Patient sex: F
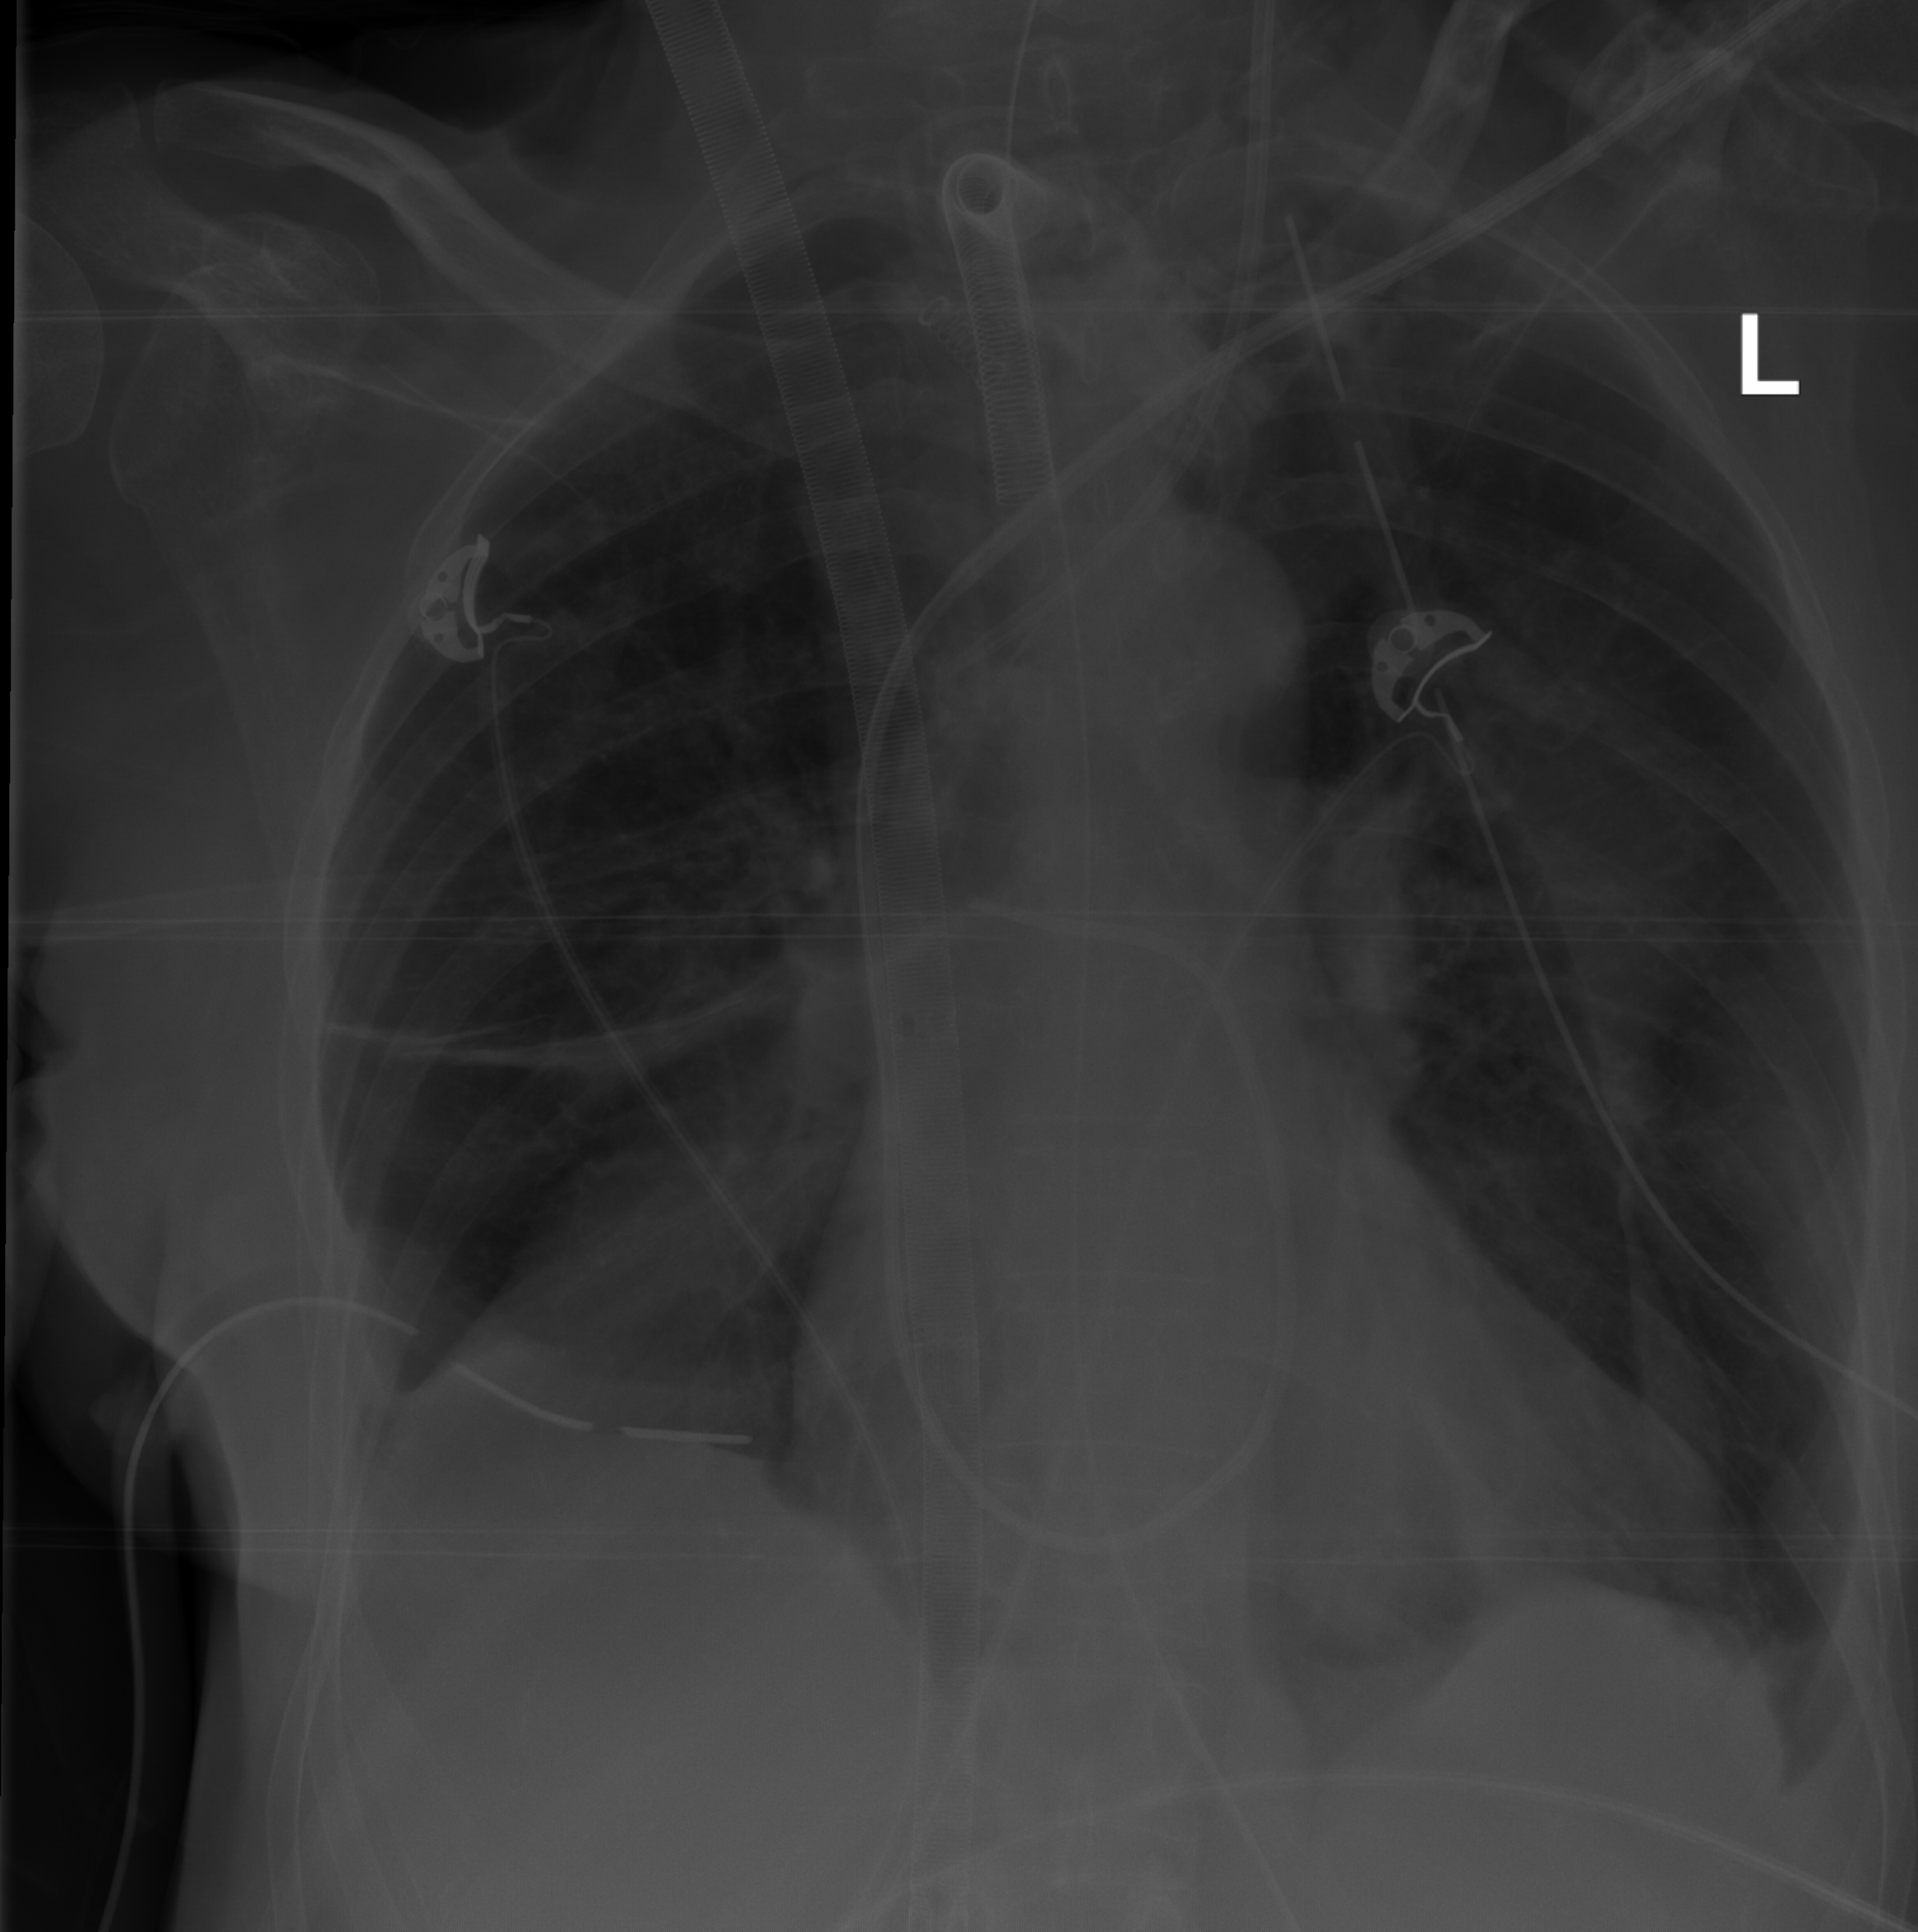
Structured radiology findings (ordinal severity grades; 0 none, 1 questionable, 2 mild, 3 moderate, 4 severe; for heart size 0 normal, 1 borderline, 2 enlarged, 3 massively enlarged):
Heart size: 0
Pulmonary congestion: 0
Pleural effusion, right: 2
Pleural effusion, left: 2
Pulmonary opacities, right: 0
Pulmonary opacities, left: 0
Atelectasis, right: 2
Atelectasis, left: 0